Question: I was inspecting the wordpress schema and I observed this:

Why is 'term_taxonomy_id' assigned as a primary key as well as an index? Are there any benefits of it?
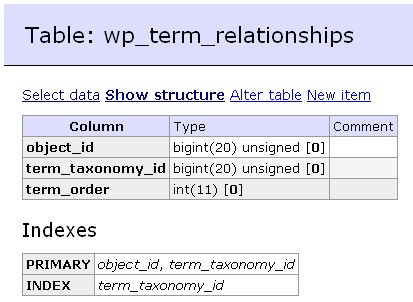
Answer: If the PRIMARY index is a primary key, that will enforce that there can be only one combination of object_id and term_taxonomy_id in the table. Since object_id appears first, queries referencing object_id will use the structure of the index to query values very quickly. If queries don't reference any other fields, they won't even have to look at table data since the data is all in the index.
If term_taxonomy_id is used for queries however, the entire index would have to be scanned to find the rows. Having an index on term_taxonomy_id will make those queries run very fast.